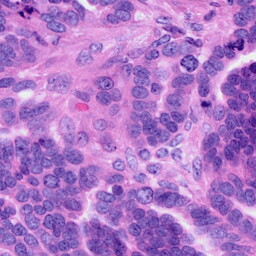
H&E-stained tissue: Ovarian